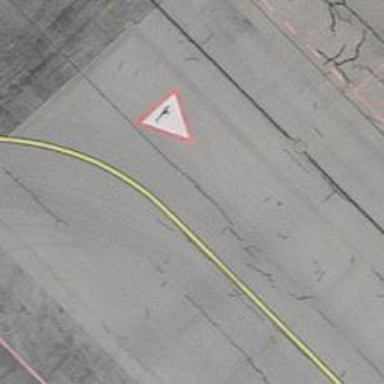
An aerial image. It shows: Image of taxiway at airport.